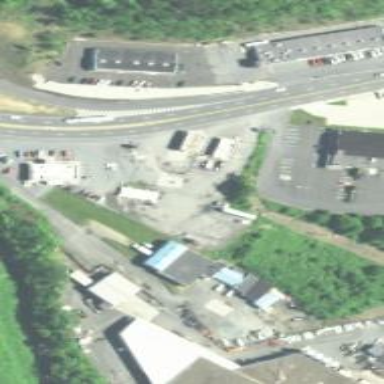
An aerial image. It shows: Fuel station.